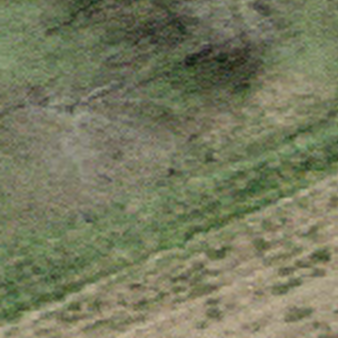
Label: other